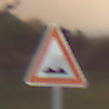
Verkehrszeichen: UnebeneFahrbahn
Umgebung: Outdoor, Suburban
Tageszeit: Night
Wetter: Clear
Licht: Artificial
Jahreszeit: NotSpecified
Kontrast: MediumContrast